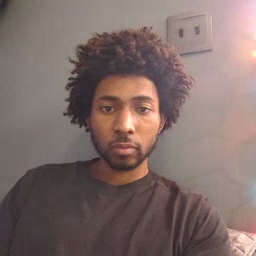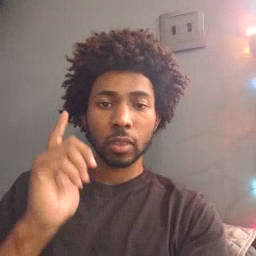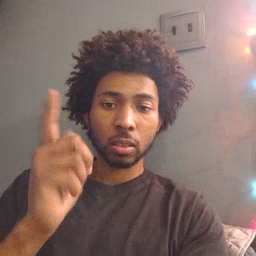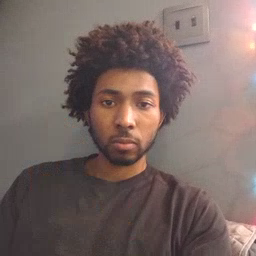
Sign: later